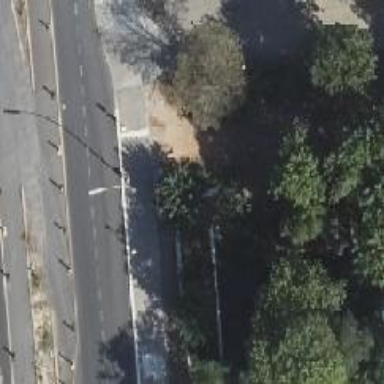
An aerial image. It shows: Sidewalk along the footway.